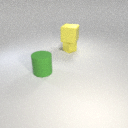
small yellow metal cube below large yellow rubber cube